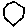
Label: hexagon